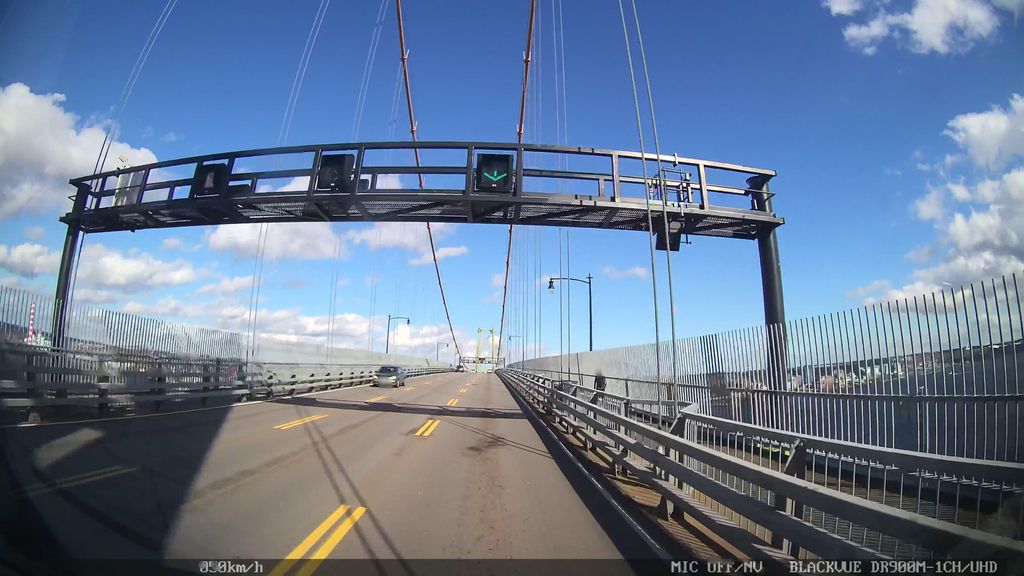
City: halifax